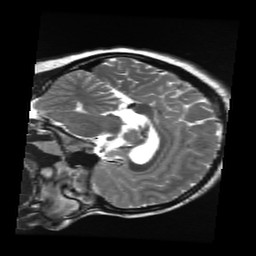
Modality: T2w
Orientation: sagittal
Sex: female
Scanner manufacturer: ge
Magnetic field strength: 3 T
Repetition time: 5 s
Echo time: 0.1007 s